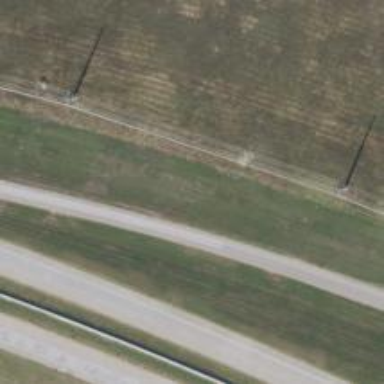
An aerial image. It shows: Trunk link highway.